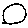
Label: circle